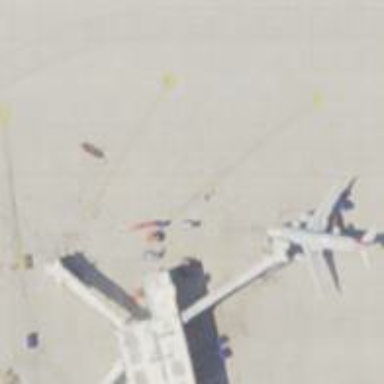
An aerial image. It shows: Airport gate.